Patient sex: F
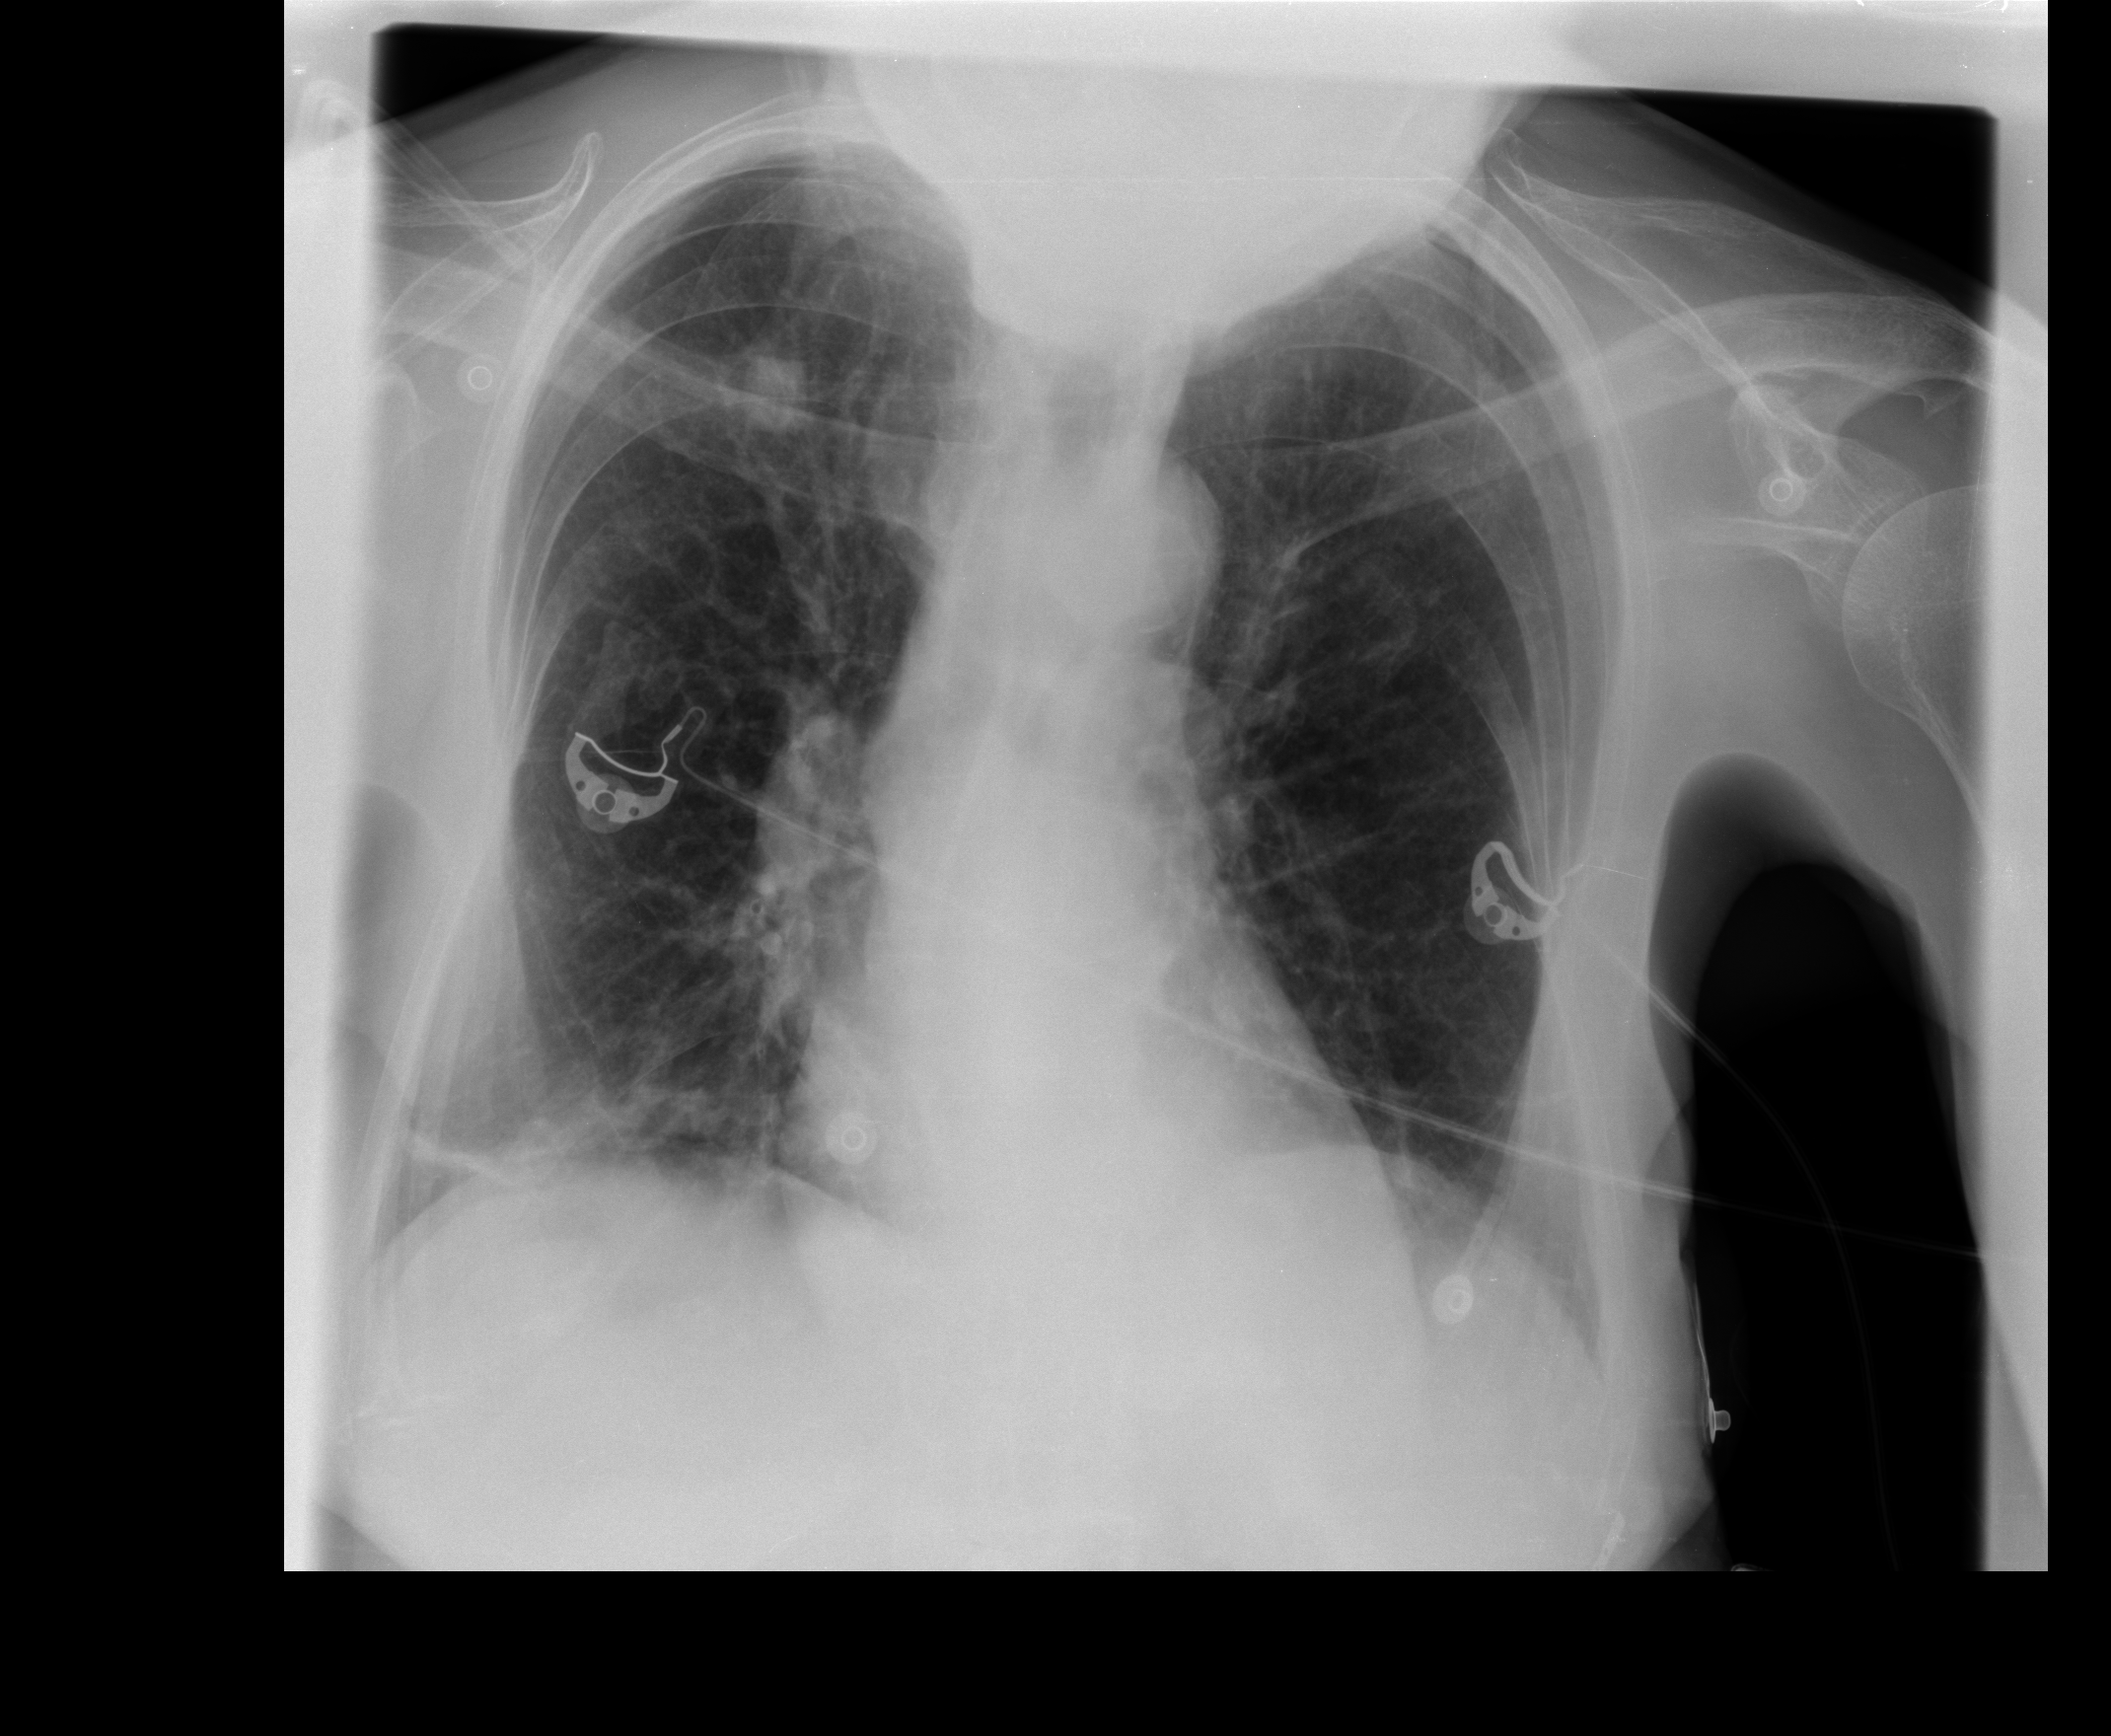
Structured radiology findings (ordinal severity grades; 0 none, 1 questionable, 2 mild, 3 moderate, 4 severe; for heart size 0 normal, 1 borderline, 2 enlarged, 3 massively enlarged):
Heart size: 1
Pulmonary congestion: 0
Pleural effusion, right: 0
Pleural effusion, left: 0
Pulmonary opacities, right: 0
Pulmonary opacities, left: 0
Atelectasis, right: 2
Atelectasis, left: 0